Question: Hello I'm new in postgreSQL,Please guide me a bit
I have a django project
here is settings.py :
'''
DATABASES = {
"default": {
"ENGINE": "django.db.backends.postgresql_psycopg2",
"NAME": "testfor_psl",
"USER": "",
"PASSWORD": "",
"HOST": "localhost",
"PORT": "",
}
}
'''
And I run 'python manage.py syncdb'
There is error:
'OperationalError: FATAL: database "testfor_psl" does not exist'
So how can I create db??
I use posgreSQL.app, and click the 'Open psql'
There is a terminal like this :
I type 'help',and nothing happen.
Please help me. Thanks

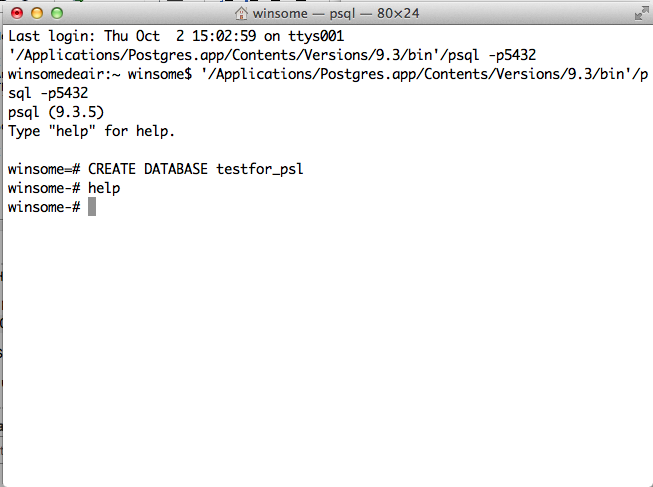
Answer: You need to put ';' at the end of psql commad. As you can see, after command
'''
winsome=# CREATE DATABASE testfor_psl
'''
the prompt is changed from '=#' to '-#'. It means, that psql still wait for the command to be completed by providing ';'.
Also, it is better to create a database user for django project. So here what you need to do:
1. Create user in database (in psql): CREATE USER testfor_psl_user WITH password 'pass';
2. Create database with owner equals to that user: CREATE DATABASE testfor_psl ENCODING 'UTF8' TEMPLATE template0 OWNER testfor_psl_user;
3. Set credentials in django project settings: DATABASES = {
"default": {
"ENGINE": "django.db.backends.postgresql_psycopg2",
"NAME": "testfor_psl",
"USER": "testfor_psl_user",
"PASSWORD": "pass",
"HOST": "localhost",
"PORT": "5432", # default port
}
}